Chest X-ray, AP view. Patient: 45 years old, sex F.
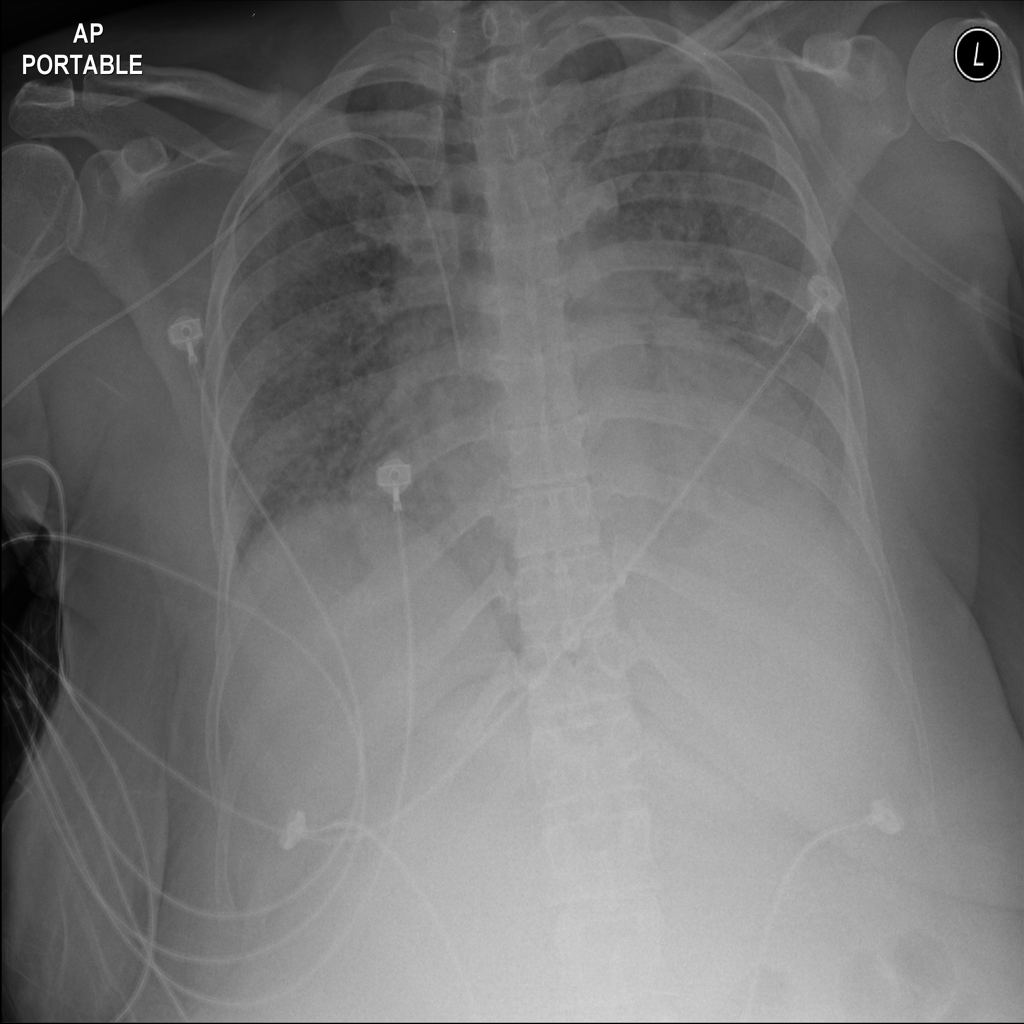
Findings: No Finding